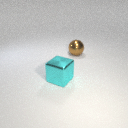
large brown metal sphere to the right of large cyan metal cube